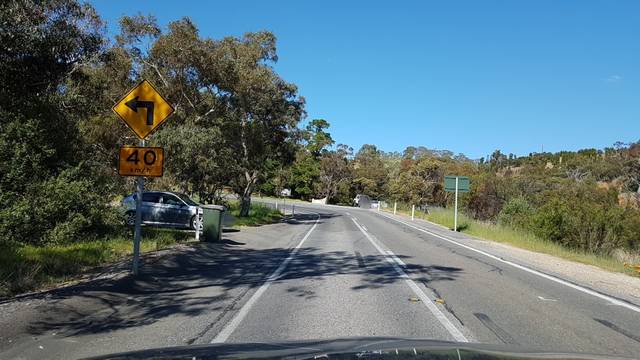
Region: Australia
Coordinates: -34.84, 138.724